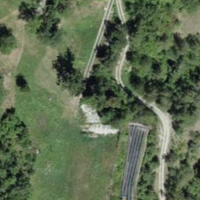
EUNIS habitat code: 44
Species observed at this site:
Primula veris